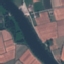
Land use / land cover: River